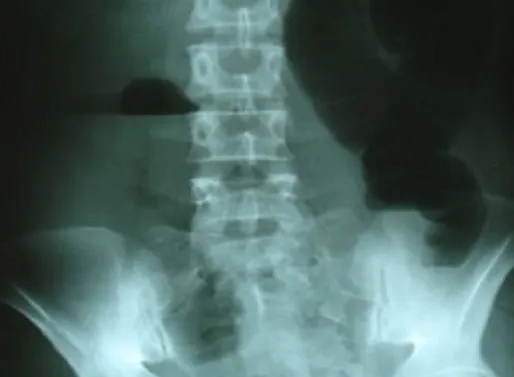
Abdominal X-rays showing a dilated transverse colon with a "U-shaped" loop in the left upper abdomen.
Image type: radiology (x_ray)